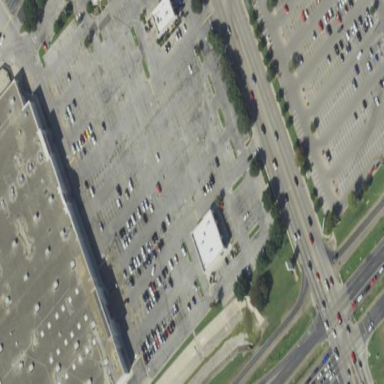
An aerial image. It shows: Parking area.